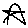
Label: star